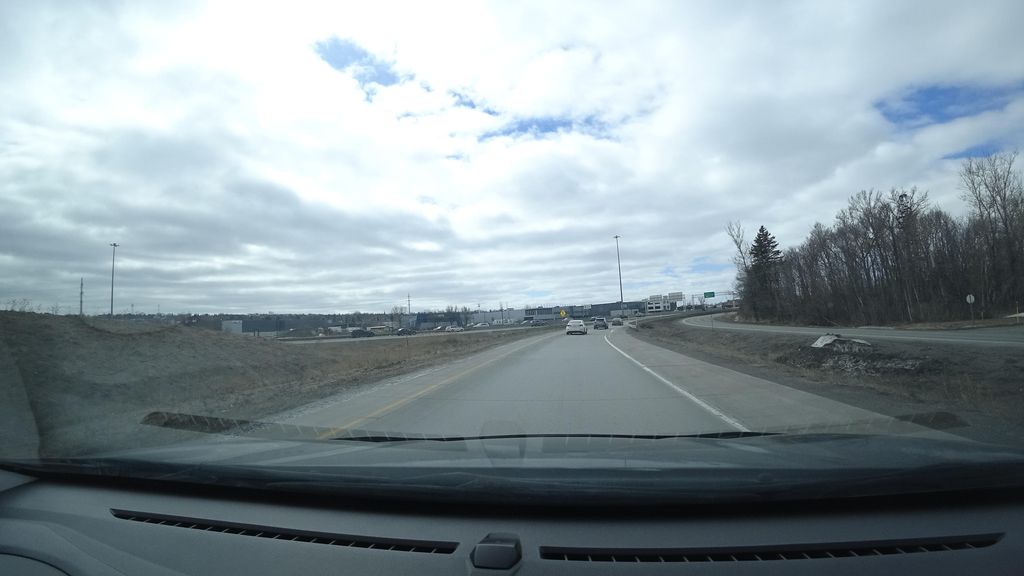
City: quebec_city